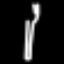
Label: fork